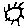
Label: sun